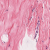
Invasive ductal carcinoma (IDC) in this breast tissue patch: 0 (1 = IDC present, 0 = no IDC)